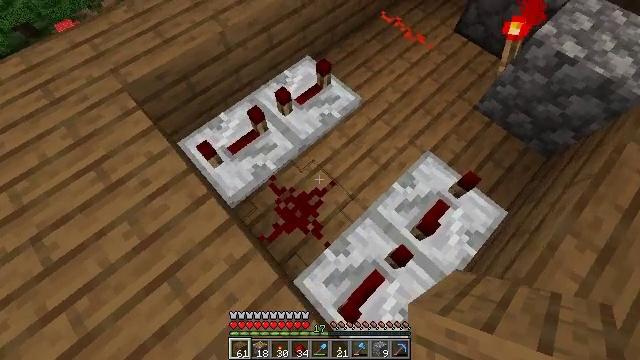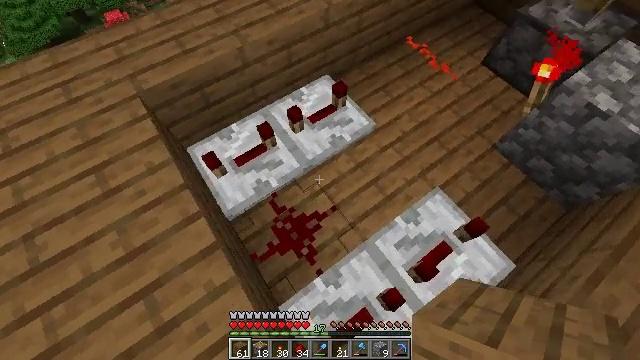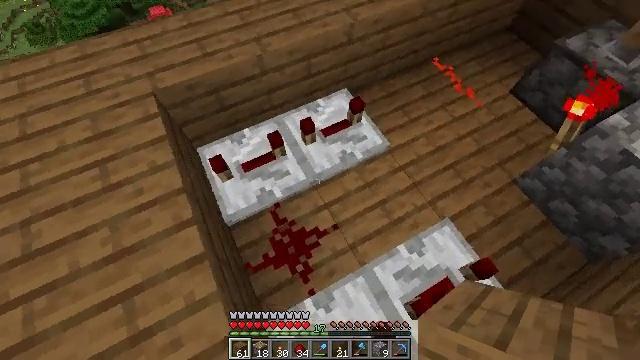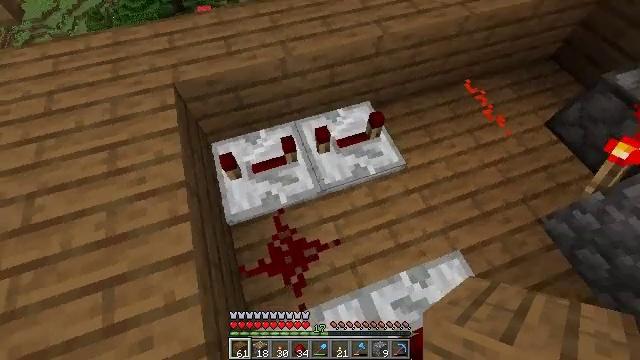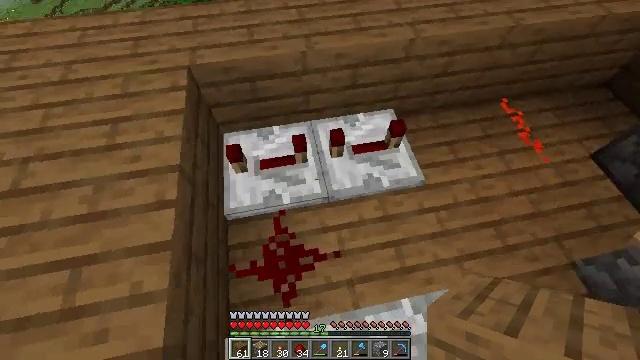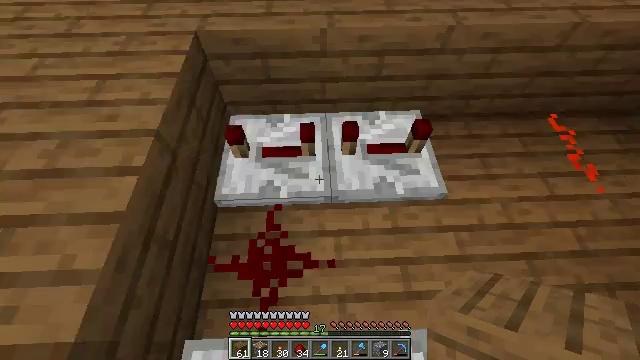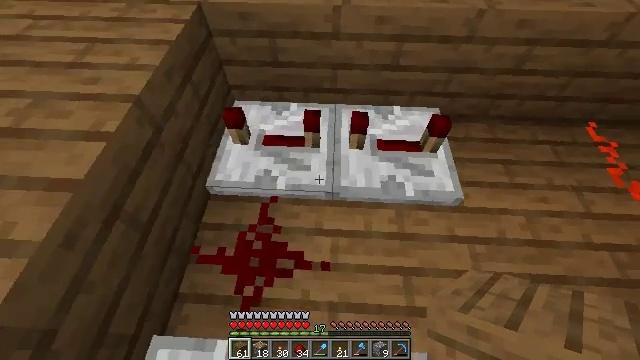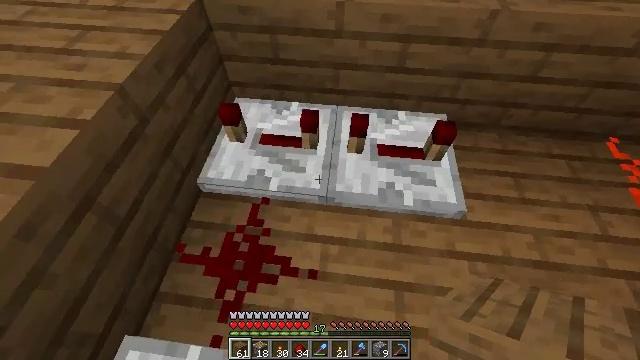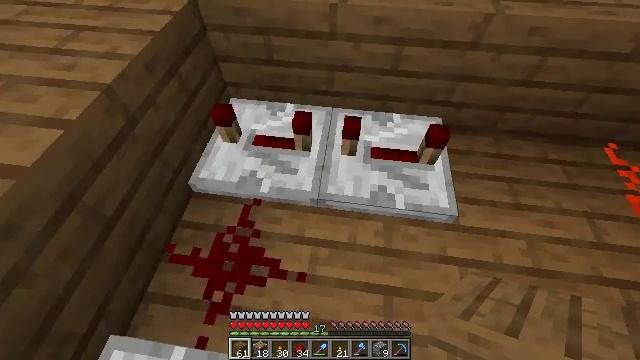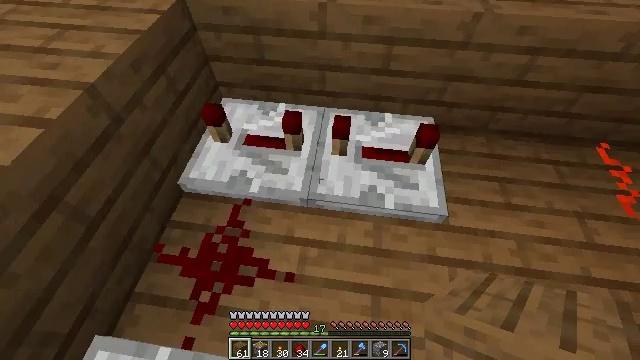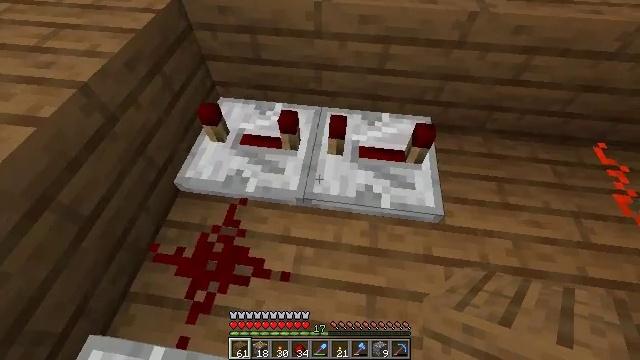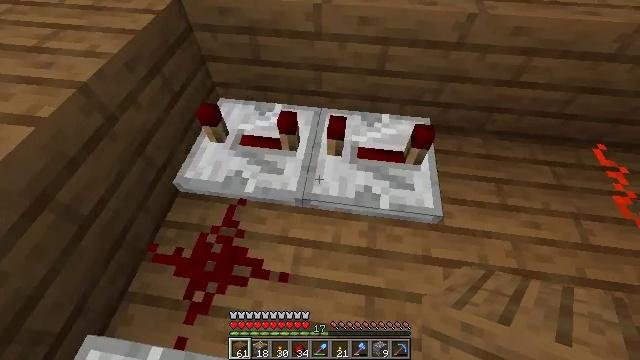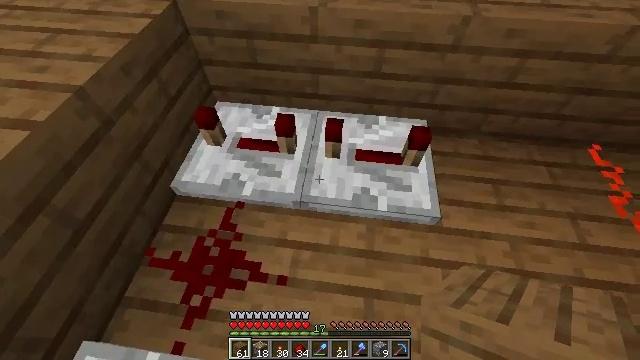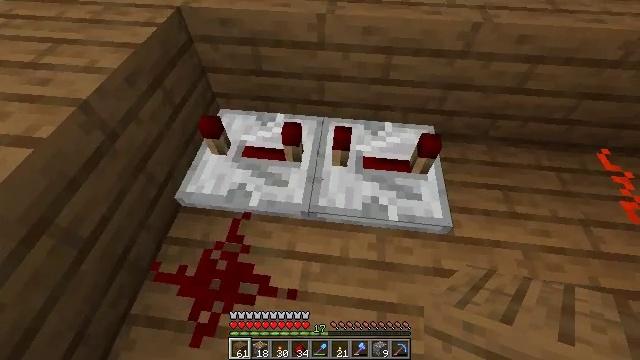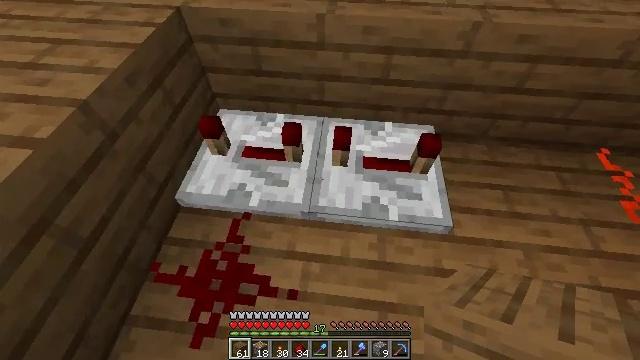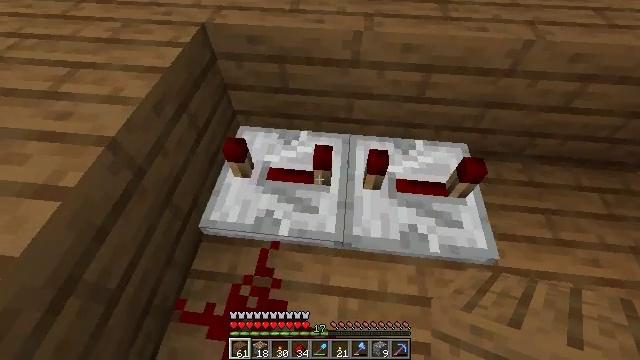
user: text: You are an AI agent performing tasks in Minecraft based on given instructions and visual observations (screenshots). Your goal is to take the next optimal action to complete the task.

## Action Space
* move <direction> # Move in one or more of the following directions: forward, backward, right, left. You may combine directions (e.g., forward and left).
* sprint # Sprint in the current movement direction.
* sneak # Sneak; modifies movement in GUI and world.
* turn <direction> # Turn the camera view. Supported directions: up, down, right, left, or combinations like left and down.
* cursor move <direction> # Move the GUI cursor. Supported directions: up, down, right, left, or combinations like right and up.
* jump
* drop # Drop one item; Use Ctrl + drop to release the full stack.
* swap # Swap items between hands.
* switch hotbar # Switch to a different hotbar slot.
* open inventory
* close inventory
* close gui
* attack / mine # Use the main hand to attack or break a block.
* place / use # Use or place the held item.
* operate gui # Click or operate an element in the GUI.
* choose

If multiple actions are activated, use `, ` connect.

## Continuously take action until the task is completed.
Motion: motion action
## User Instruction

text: Break the redstone repeater.
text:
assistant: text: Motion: move forward and move right, turn left and up
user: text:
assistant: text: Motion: move forward and move right, turn left and up
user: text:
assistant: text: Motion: move forward and move right, turn left and up
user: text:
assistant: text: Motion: move forward and move right, turn left and up
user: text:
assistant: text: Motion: turn left and up
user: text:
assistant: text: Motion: turn left and up
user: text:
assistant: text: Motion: turn left
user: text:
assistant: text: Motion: turn left
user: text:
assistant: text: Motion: no_op
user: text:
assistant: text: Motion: no_op
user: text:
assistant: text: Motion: no_op
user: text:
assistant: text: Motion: no_op
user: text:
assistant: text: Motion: move forward and move left
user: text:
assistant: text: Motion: move forward and move left
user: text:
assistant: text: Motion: move forward and move left
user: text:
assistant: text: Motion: move forward and move left
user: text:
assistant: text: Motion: turn right
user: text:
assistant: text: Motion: turn right
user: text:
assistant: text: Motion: turn right
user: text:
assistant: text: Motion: turn right
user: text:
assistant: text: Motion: no_op
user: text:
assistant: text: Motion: no_op
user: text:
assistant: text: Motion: no_op
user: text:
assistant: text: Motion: turn right
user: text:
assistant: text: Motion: no_op
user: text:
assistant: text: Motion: no_op
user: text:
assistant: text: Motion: no_op
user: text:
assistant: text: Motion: no_op
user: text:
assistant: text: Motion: no_op
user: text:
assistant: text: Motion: no_op